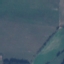
Land use / land cover class: Pasture